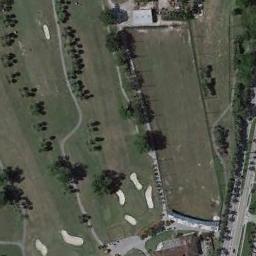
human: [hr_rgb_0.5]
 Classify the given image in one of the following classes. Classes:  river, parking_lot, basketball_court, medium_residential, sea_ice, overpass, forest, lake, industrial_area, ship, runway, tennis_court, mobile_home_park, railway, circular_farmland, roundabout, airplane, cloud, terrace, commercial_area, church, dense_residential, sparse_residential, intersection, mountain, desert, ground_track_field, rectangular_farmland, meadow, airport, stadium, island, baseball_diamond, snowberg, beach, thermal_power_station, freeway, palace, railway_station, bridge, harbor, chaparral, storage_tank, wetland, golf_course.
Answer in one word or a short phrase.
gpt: golf_course